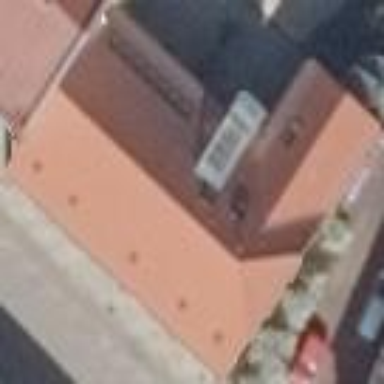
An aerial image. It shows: Red half-hipped roof house.